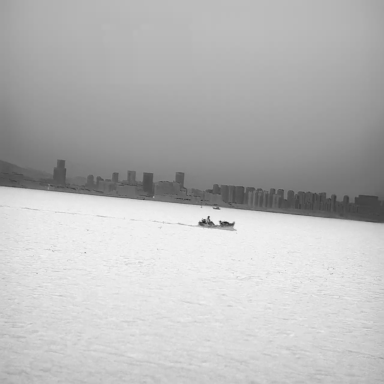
There are two bulk_carriers in the infrared image.